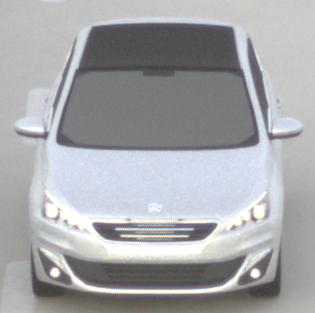
Make: Peugeot
Model: 308 VTi 82
Detailed model: 308 (II)
Model produced from: 2013/09
Model produced until: 2014/11
Doors: 5
Color: white
Road condition: dry road
Daytime: sunrise or sunset
Contrast: low contrast